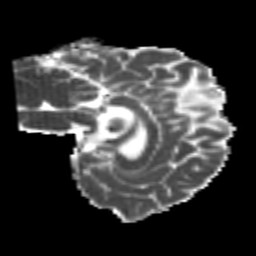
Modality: MD
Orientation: sagittal
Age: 26
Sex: male
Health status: healthy
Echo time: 0.074 s